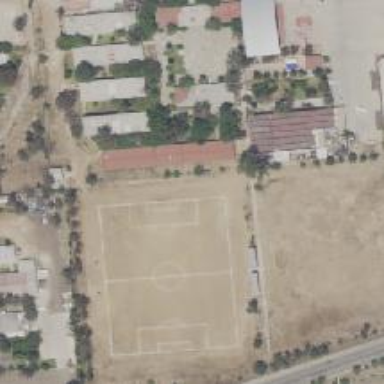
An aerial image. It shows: Soccer pitch for leisure land activities.